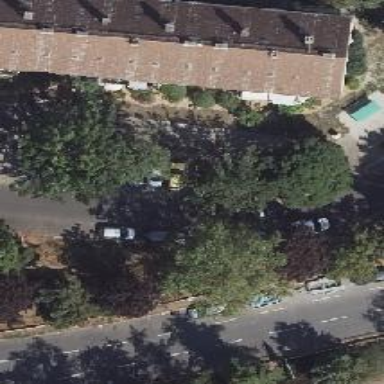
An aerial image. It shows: Residential road with cycle track on the right. There is parallel parking lane on the left side.